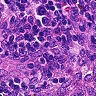
Metastatic tissue present: no